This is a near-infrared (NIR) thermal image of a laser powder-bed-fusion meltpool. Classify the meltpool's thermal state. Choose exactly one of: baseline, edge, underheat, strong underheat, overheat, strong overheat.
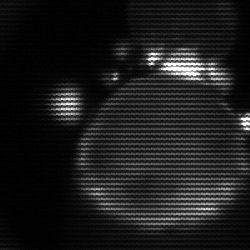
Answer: edge